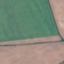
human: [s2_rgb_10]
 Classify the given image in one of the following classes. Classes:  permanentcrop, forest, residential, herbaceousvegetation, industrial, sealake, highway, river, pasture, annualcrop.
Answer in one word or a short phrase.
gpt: AnnualCrop